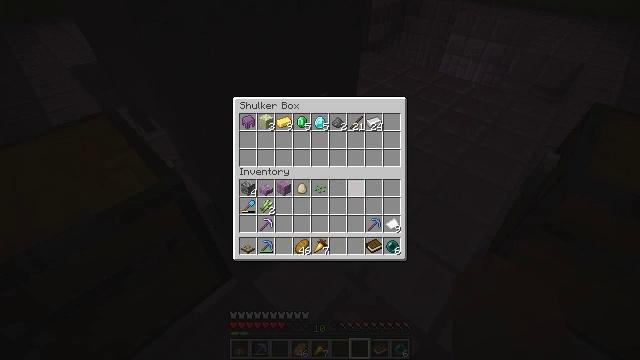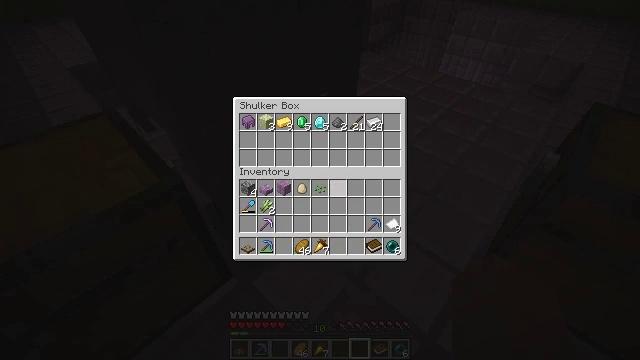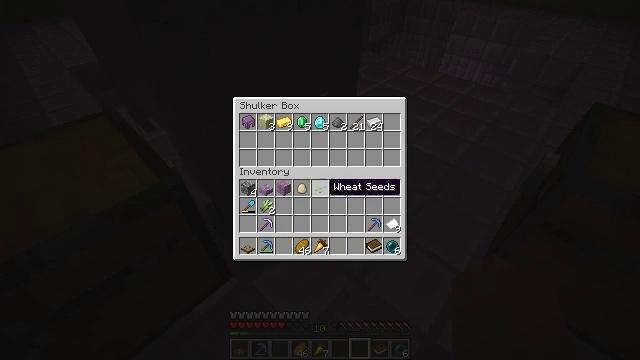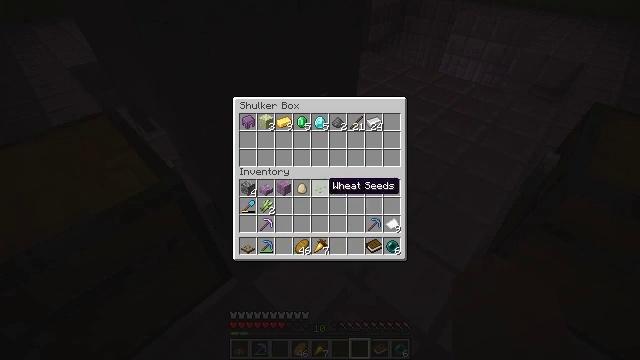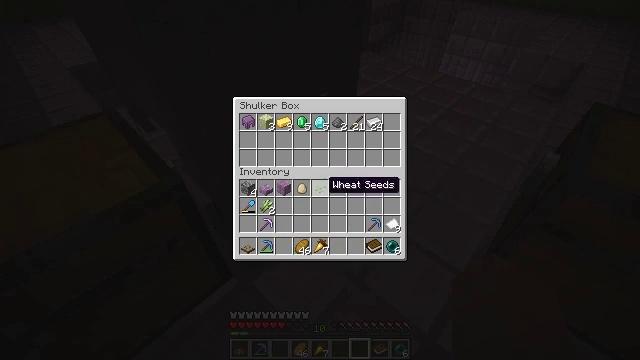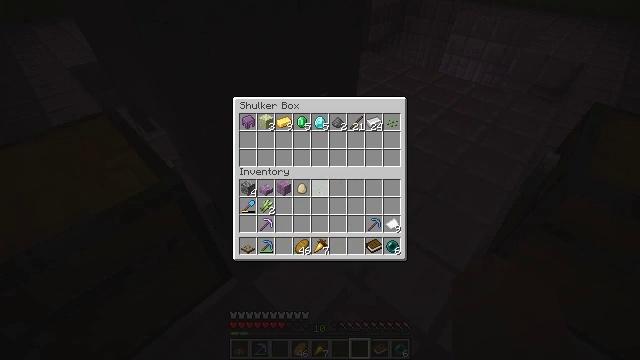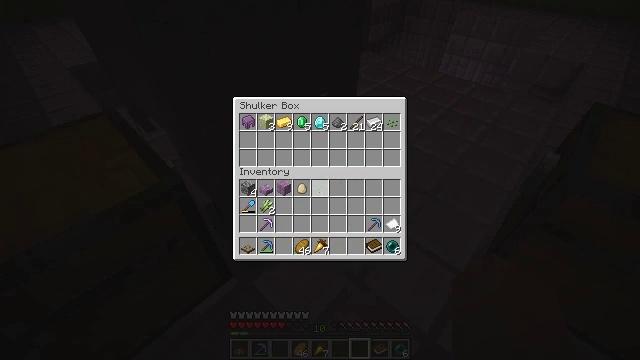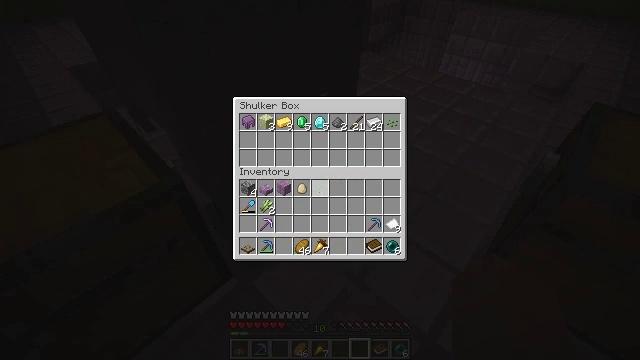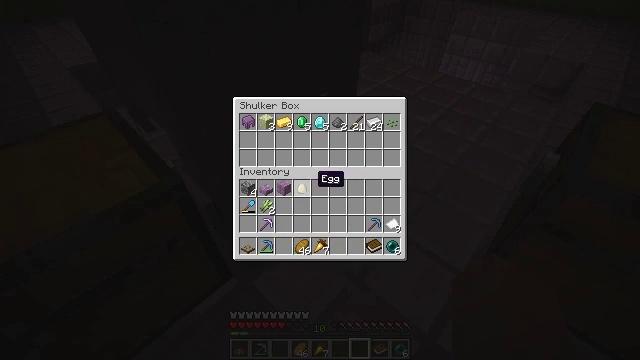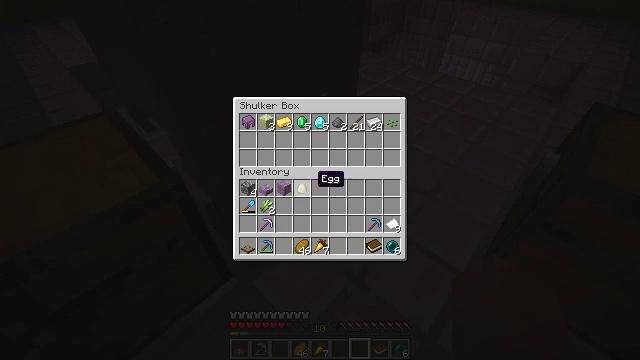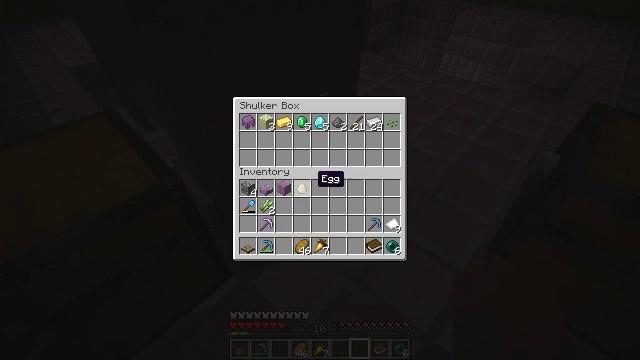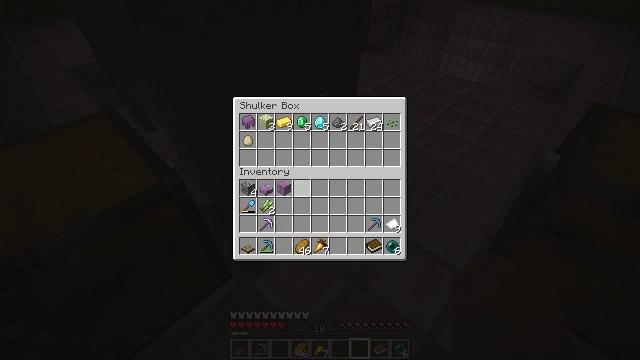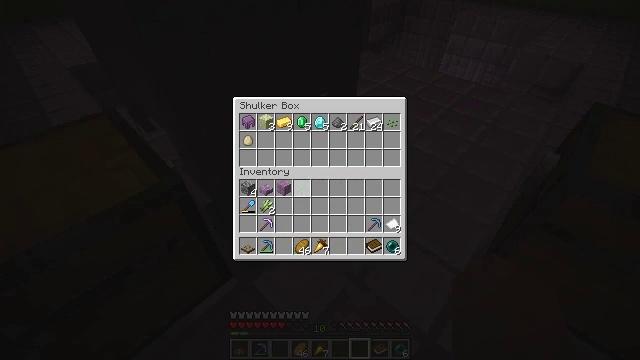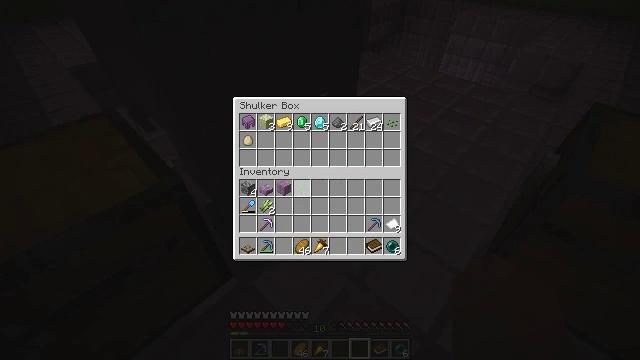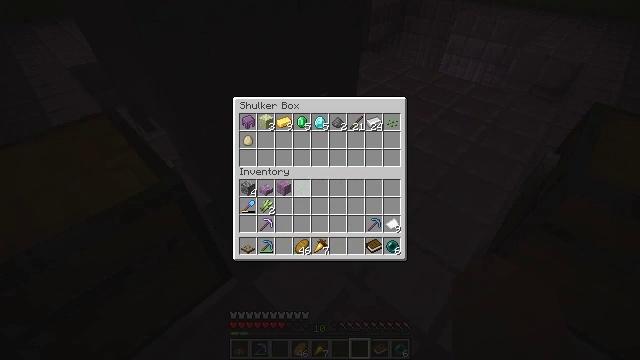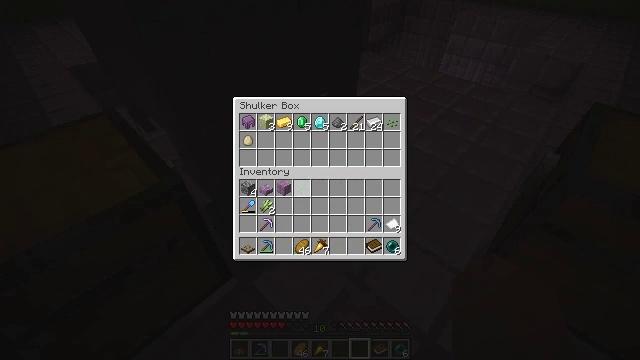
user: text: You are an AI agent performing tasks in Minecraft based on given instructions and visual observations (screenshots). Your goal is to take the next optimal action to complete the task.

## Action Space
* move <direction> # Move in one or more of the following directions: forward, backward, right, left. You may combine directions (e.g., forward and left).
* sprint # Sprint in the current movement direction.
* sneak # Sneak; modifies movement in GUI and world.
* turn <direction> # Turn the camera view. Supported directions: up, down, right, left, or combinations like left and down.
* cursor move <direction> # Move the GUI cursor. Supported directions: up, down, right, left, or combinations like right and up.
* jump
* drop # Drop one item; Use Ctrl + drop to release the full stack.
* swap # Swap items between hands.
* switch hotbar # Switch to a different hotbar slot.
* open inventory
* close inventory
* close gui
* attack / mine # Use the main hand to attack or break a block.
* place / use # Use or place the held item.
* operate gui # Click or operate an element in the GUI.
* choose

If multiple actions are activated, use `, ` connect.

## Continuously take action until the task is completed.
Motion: motion action
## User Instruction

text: Mine the chest to collect it.
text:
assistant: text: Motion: sneak, cursor move left
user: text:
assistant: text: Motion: sneak, cursor move left
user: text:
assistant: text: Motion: sneak
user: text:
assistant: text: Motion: sneak
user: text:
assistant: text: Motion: sneak, operate gui
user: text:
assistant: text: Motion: sneak, operate gui
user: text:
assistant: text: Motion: sneak, operate gui
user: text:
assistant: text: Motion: sneak, cursor move left
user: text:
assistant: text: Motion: sneak
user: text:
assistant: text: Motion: sneak
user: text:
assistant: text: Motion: sneak, operate gui
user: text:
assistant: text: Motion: sneak, cursor move left, operate gui
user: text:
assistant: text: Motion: sneak
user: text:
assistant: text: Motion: sneak
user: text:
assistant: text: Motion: sneak
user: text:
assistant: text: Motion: sneak
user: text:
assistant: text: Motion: sneak
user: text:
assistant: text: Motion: sneak
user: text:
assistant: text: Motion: sneak, cursor move left
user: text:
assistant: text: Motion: sneak
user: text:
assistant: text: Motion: sneak, operate gui
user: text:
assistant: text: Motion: sneak, operate gui
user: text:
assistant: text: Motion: sneak, operate gui
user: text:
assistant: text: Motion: sneak, cursor move left
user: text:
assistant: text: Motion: sneak
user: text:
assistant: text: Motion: sneak
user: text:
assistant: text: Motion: sneak, operate gui
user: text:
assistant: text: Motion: sneak, operate gui
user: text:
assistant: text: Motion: sneak, operate gui
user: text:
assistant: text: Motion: sneak